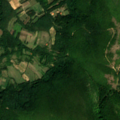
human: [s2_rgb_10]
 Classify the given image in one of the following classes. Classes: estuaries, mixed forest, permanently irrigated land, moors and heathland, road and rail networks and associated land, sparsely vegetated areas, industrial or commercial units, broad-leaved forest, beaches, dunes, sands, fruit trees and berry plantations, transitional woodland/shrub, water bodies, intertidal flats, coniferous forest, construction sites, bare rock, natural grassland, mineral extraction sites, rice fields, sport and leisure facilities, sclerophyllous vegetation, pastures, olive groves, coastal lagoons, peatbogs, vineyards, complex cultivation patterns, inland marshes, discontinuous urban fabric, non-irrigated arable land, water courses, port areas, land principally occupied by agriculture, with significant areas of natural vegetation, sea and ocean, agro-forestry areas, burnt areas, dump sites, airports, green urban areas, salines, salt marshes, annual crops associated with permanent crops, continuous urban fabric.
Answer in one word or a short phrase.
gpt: complex cultivation patterns, land principally occupied by agriculture, with significant areas of natural vegetation, broad-leaved forest, transitional woodland/shrub